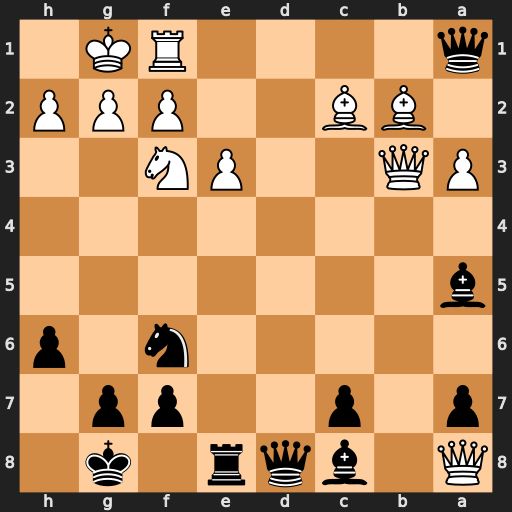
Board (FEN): Q1bqr1k1/p1p2pp1/5n1p/b7/8/PQ2PN2/1BB2PPP/q4RK1
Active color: b
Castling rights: -
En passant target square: -
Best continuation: Qxf1+ Kxf1 Ba6+ Kg1 Qxa8